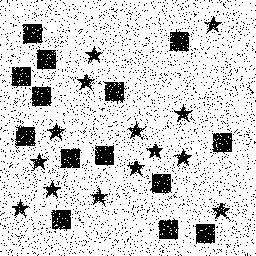
Squares: 14
Triangles: 0
Stars: 14
Total shapes: 28